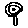
Label: flower